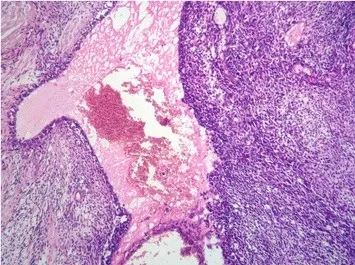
Malignant PT of the breast showing a leaf-like pattern with increased stromal cellularity and atypia (hematoxylin and eosin stain, original magnification x 100).
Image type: pathology (h&e)